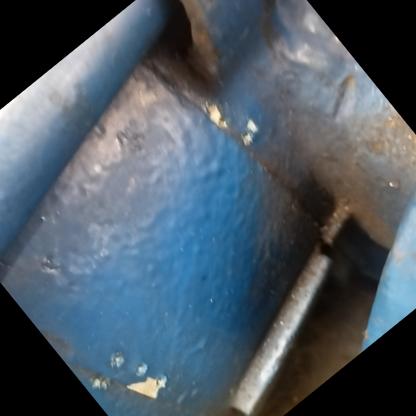
Klasa: inne